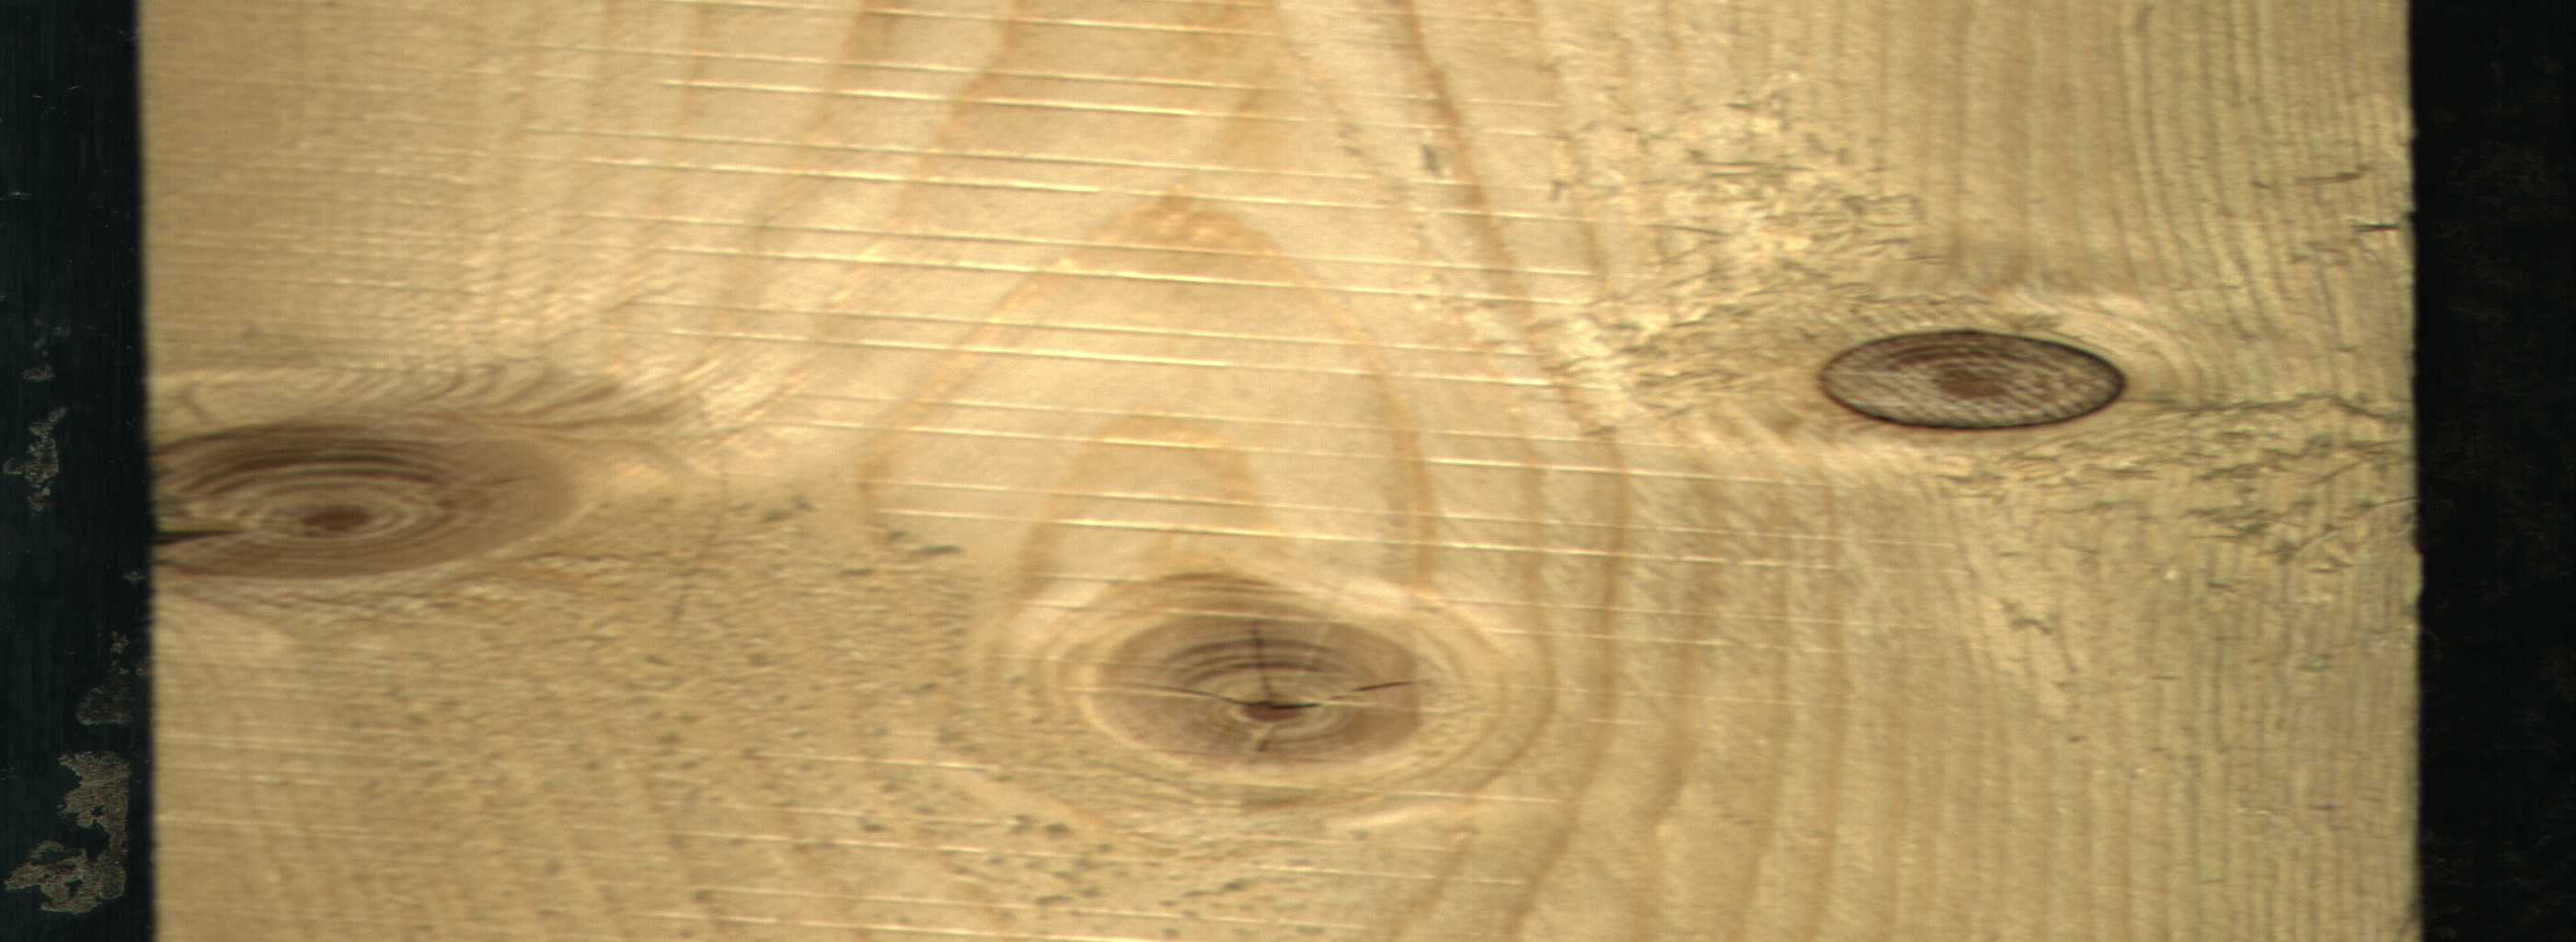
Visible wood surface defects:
knot_with_crack
Dead_Knot
Live_Knot